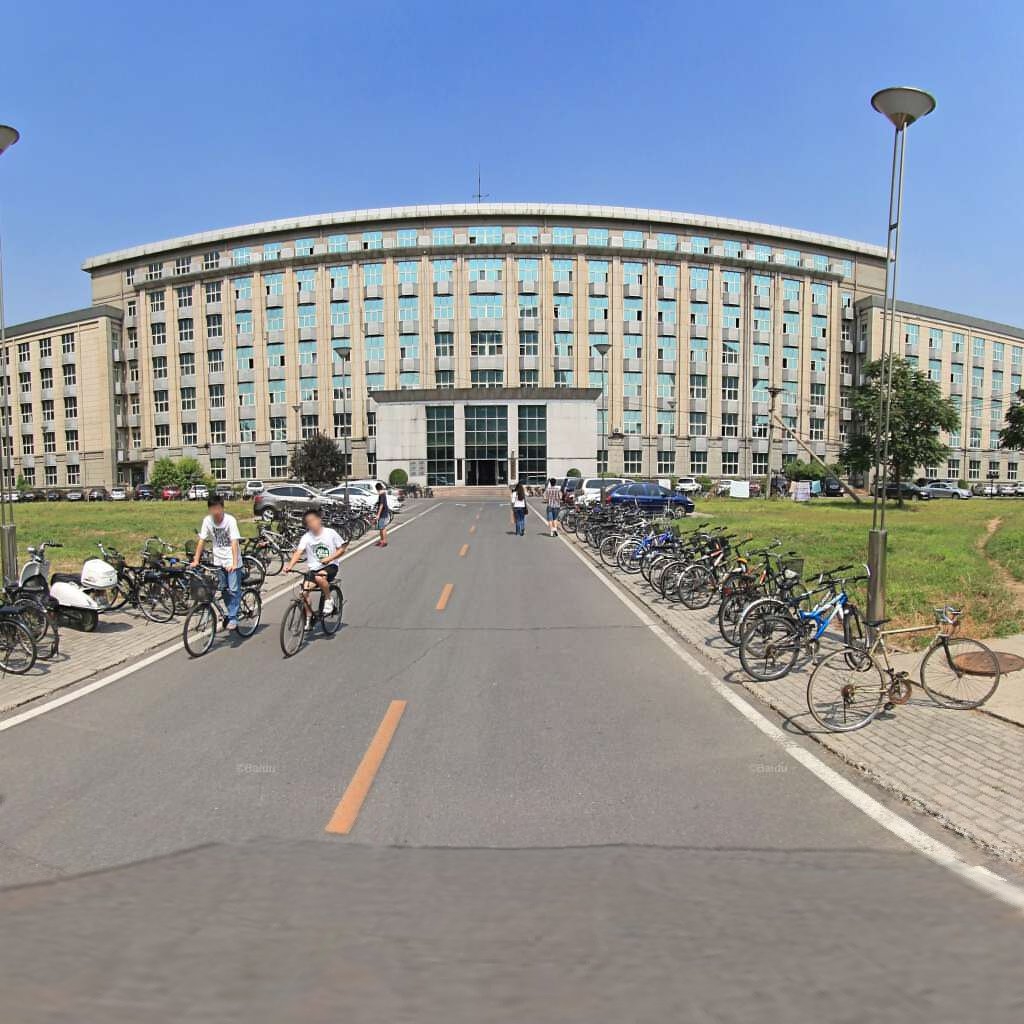
Region: Haidian
Road damage annotations: longitudinal crack, transverse crack, transverse crack, manhole cover